Question: I'm looking for a way to apply a color scale to a set of cells via VBA code by applying some conditional formatting... I want to apply them as static colors (InteriorColor)
I've searched plenty of excel sites, google and stackoverflow and found nothing :(
For my situation if you look at the following picture:

You can see I've given it a color scale, in this example though I have done the color scale via Conditional formatting. I want to create the color scale via VBA , I want to assign interior colors to the cells so that the colors are static which makes them visible on all mobile excel viewers, faster, won't change if I was to remove any numbers/rows.
Here are some example data :
'''
Data 1 (Yes there are blanks),Data 2,Data 3,Data 4,Data 5,Data 6
<PHONE>,<PHONE>,1,-4,-9.3844,0.255813953
<PHONE>,<PHONE>,5,-2,-2.5874,0.088082902
<PHONE>,<PHONE>,2,0,-0.0004,0.107843137
,0,7,,,0.035714286
<PHONE>,<PHONE>,4,0,0.3236,0.118881119
<PHONE>,<PHONE>,3,-2,-3.8814,0.090909091
70,<PHONE>,6,-1,-0.3234,0.103896104
'''
, the following code successfully assigns hex colors to the numbers from a predefined array of 50 colors so it's pretty accurate.
'''
def mapValues(values):
nValues = np.asarray(values, dtype="|S8")
mask = (nValues != '')
maskedValues = [float(i.split('%')[0]) for i in nValues[mask]]
colorMap = np.array(['#F8696B', '#F86E6C', '#F8736D', '#F8786E', '#F97E6F', '#F98370', '#F98871', '#FA8E72', '#FA9373', '#FA9874', '#FA9E75', '#FBA376', '#FBA877', '#FBAD78', '#FCB379', '#FCB87A', '#FCBD7B', '#FCC37C', '#FDC87D', '#FDCD7E', '#FDD37F', '#FED880', '#FEDD81', '#FEE382', '#FEE883', '#FCEB84', '#F6E984', '#F0E784', '#E9E583', '#E3E383', '#DCE182', '#D6E082', '#D0DE82', '#C9DC81', '#C3DA81', '#BDD881', '#B6D680', '#B0D580', '#AAD380', '#A3D17F', '#9DCF7F', '#96CD7E', '#90CB7E', '#8ACA7E', '#83C87D', '#7DC67D', '#77C47D', '#70C27C', '#6AC07C', '#63BE7B'])
_, bins = np.histogram(maskedValues, 49)
try:
mapped = np.digitize(maskedValues, bins)
except:
mapped = int(0)
nValues[mask] = colorMap[mapped - 1]
nValues[~mask] = "#808080"
return nValues.tolist()
'''
Anyone have any ideas or has anyone done this before with VBA.
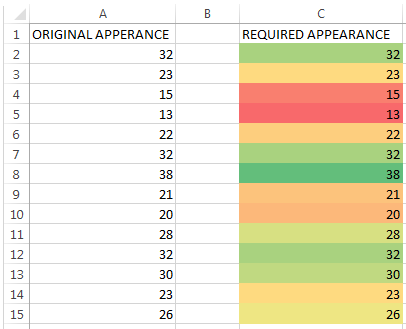
Answer: I've managed to find the correct answer, it's actually rather simple. All you have to do is add conditional formatting and then set the '.Interior.Color' to the same as what the '.DisplayFormat.Interior.Color' is and then delete the conditional formatting.
This will do exactly what is requested in the main post; and if you want to do it as a fallback then just don't delete the conditional formatting.
'''
' Select Range
Range("A2:A8").Select
' Set Conditional
Selection.FormatConditions.AddColorScale ColorScaleType:=3
Selection.FormatConditions(Selection.FormatConditions.Count).SetFirstPriority
Selection.FormatConditions(1).ColorScaleCriteria(1).Type = xlConditionValueLowestValue
With Selection.FormatConditions(1).ColorScaleCriteria(1).FormatColor
.Color = <PHONE>
.TintAndShade = 0
End With
Selection.FormatConditions(1).ColorScaleCriteria(2).Type = xlConditionValuePercentile
Selection.FormatConditions(1).ColorScaleCriteria(2).Value = 50
With Selection.FormatConditions(1).ColorScaleCriteria(2).FormatColor
.Color = <PHONE>
.TintAndShade = 0
End With
Selection.FormatConditions(1).ColorScaleCriteria(3).Type = xlConditionValueHighestValue
With Selection.FormatConditions(1).ColorScaleCriteria(3).FormatColor
.Color = <PHONE>
.TintAndShade = 0
End With
' Set Static
For i = 1 To Selection.Cells.Count
Selection.Cells(i).Interior.Color = Selection.Cells(i).DisplayFormat.Interior.Color
Next
' Delete Conditional
Selection.Cells.FormatConditions.Delete
'''
Hopefully this helps someone in the future.